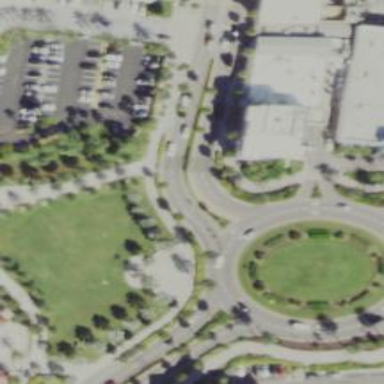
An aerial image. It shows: Primary highway with asphalt surface leading to roundabout.